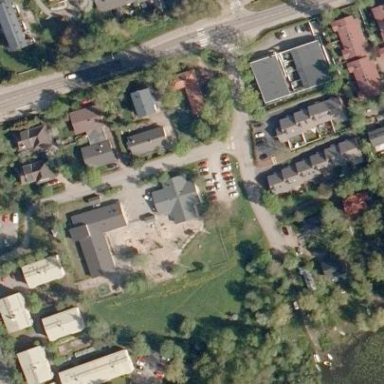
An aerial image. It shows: Kindergarten.